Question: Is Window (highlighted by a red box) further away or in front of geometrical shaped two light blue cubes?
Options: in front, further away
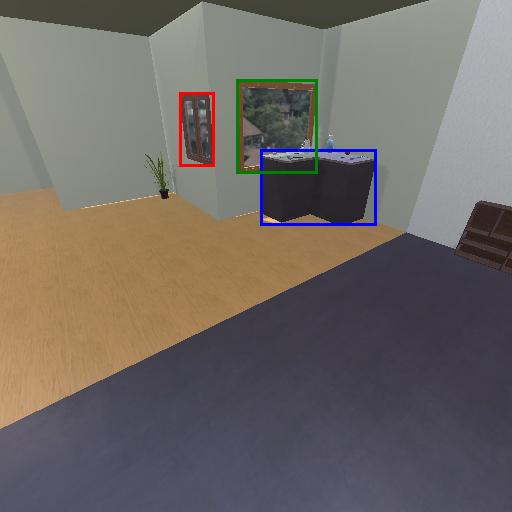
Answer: in front